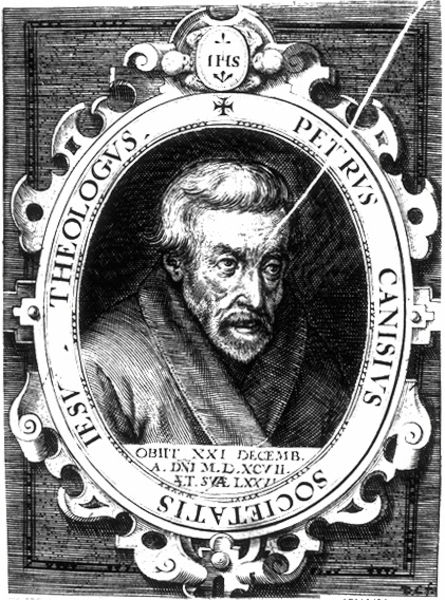
Titel: Bildnis des Peter Canisius
Künstler: Dominicus Custos
Institution: (Seriendruck)
Schlagwörter: dunkel, kopf, mann, schatten, weiß, frisur, grau, haar, hintergrund, holz, licht, mund, nase, ohr, profil, schwarz, stirn, zeichnung, blick, ornament, alt, bart, jacke, augen, bibel, bärtig, falten, gesicht, kragen, mensch, rahmen, vollbart, bild, bildnis, portrait, porträt, haare, mantel, brustbild, ohren, renaissance, oval, rund, schrift, man, alter mann, grafik, graphik, papst, kartusche, ernst, inschrift, glanz, dekor, ornamente, oberkörper, revers, greis, medaillon, kreuz, druck, druckgraphik, schraffur, radierung, stich, schwarzweiß, text, buchdruck, wappen, schnörkel, zähne, pfarrer, priester, mönch, heiliger, emblem, kupferstich, petrus, latein, lateinisch, umschrift, graue haare, bärtiger, vignette, jesuit, seriendruck, zahnlücke, ihs, theologe, rollwerk, beschlagwerk, parallelschraffur, theologie, canisius, petrus canisius, gelrhrter